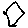
Label: hexagon